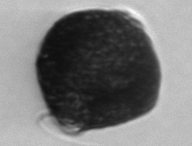
Label: Alexandrium_catenella